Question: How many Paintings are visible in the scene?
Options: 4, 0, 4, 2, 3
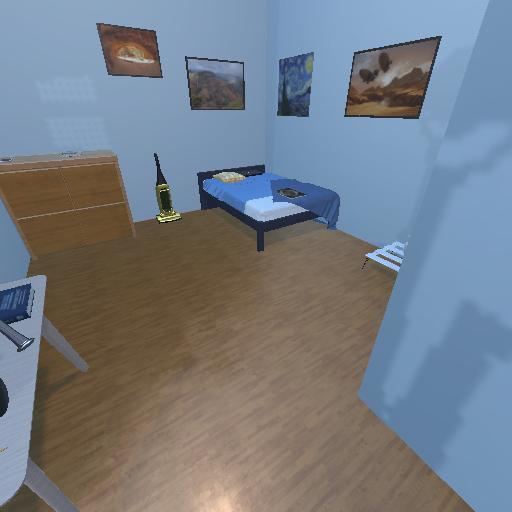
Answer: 4